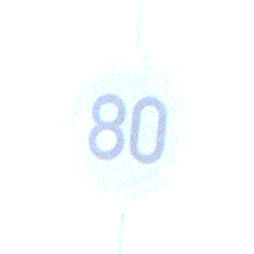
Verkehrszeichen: Geschwindigkeit80
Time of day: MorningAfternoon
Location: Outdoor (Nature)
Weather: PartlyCloudy
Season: NotSpecified
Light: Natural